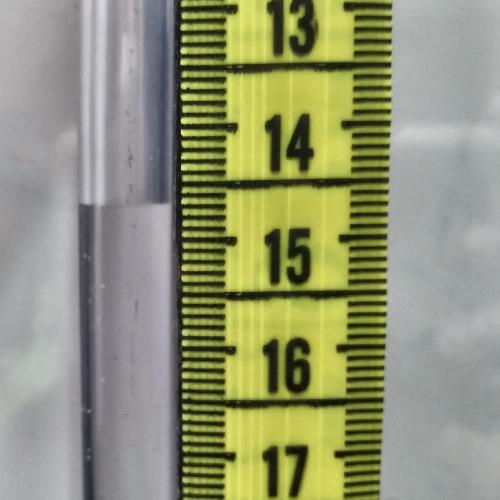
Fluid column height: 14.7 cm